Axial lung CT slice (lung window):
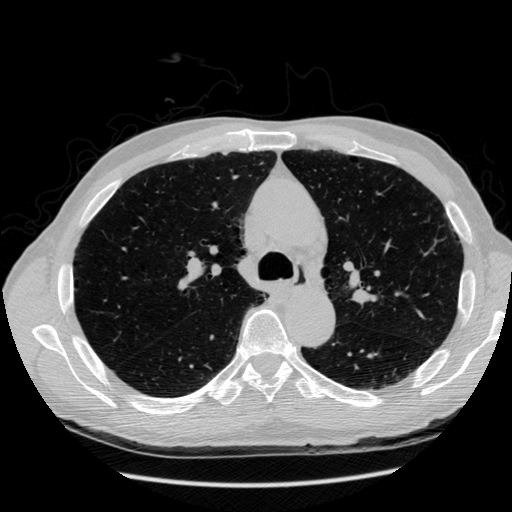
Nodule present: no